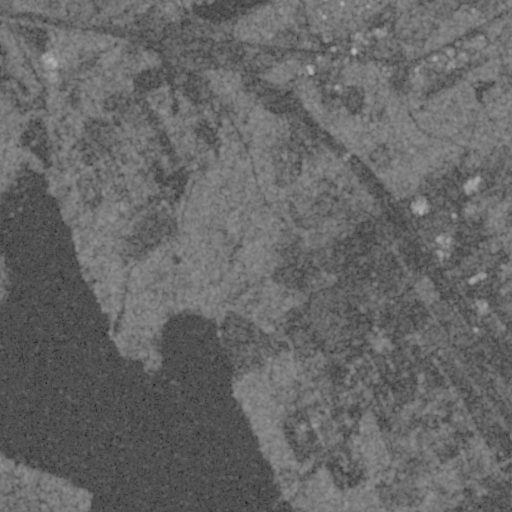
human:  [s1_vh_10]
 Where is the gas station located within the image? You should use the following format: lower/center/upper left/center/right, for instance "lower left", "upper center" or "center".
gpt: The gas station is located in the center right of the image.
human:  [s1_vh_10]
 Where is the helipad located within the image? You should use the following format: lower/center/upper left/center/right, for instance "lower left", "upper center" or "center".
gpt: The helipad is located in the center right of the image.
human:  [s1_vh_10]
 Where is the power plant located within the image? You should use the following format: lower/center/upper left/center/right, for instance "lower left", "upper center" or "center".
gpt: The power plant is located in the upper left of the image.
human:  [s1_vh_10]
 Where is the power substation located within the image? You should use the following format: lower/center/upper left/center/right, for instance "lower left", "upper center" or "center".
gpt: The power substation is located in the upper left of the image.
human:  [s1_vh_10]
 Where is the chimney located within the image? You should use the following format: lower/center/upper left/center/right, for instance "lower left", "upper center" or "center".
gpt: The chimney is located in the upper left of the image.
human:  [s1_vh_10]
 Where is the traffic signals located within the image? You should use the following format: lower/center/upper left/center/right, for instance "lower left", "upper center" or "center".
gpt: The traffic signals is located in the upper right of the image.
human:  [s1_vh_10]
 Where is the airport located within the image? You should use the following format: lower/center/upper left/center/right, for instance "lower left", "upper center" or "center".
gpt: There is no airport in the image.

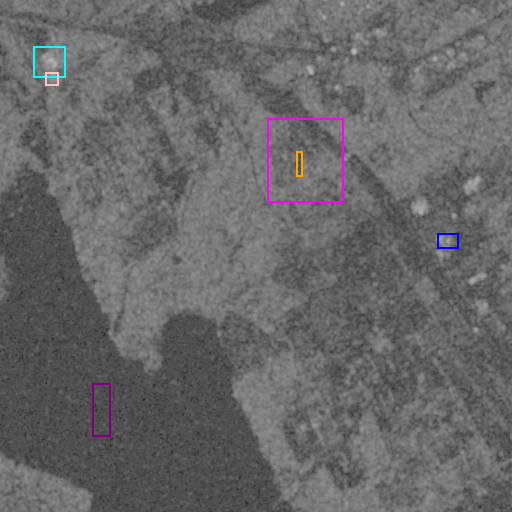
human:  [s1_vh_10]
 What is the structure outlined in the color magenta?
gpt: The structure outlined in magenta is a park.
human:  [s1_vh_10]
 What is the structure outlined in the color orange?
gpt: The structure outlined in orange is a parking lot.
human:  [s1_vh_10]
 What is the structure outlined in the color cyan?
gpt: The structure outlined in cyan is a power plant.
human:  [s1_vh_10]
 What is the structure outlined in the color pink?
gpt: The structure outlined in pink is a power substation.
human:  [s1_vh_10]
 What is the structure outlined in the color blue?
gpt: The structure outlined in blue is a building.
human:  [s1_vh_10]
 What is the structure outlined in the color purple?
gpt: The structure outlined in purple is a building.
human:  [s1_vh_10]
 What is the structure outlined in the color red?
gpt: There is no red outline.